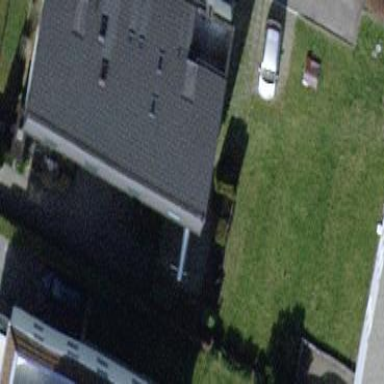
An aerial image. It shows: Semidetached house.